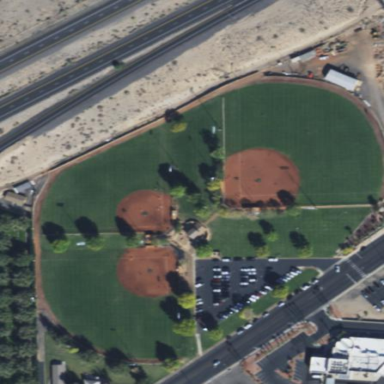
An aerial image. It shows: Baseball pitch for leisure land.